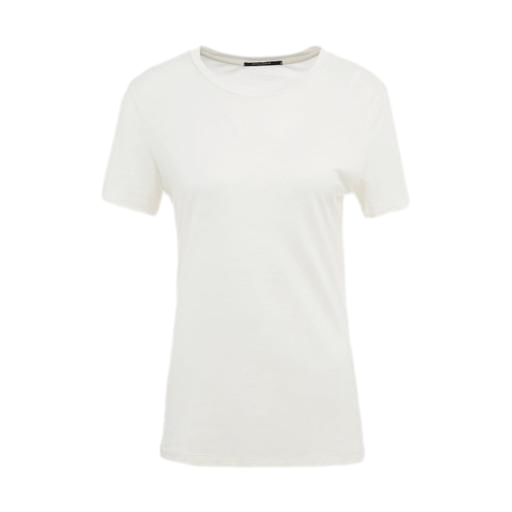
white pima t-shirt only macy, only white t-shirt, white cream t-shirt, white background